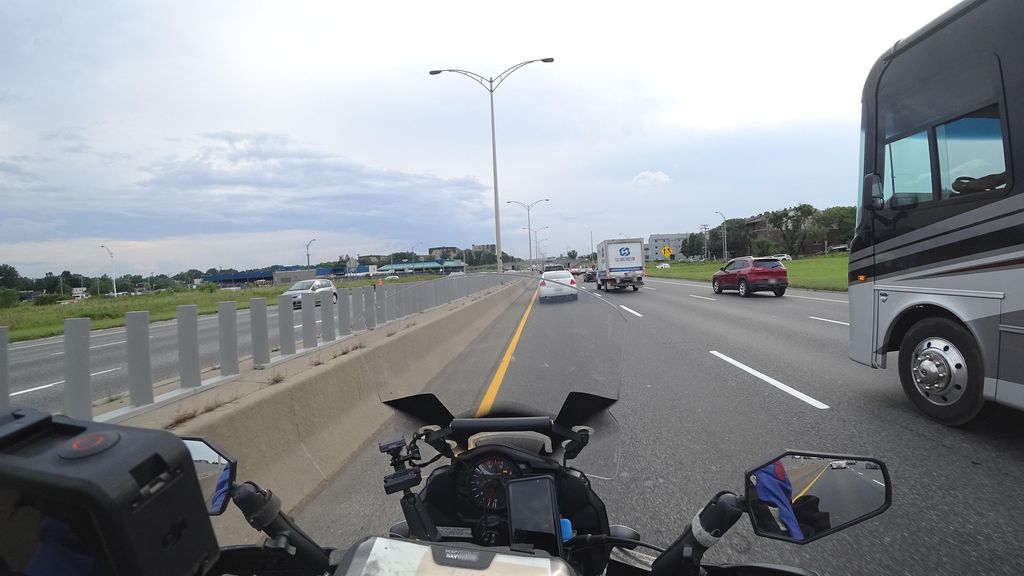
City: quebec_city